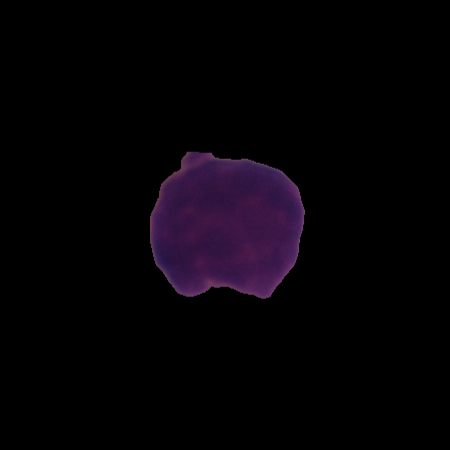
Label: healthy